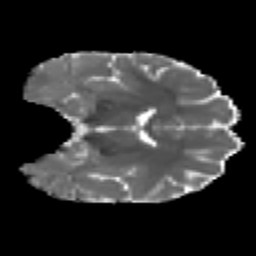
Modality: MD
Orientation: coronal
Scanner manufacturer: ge
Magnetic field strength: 3 T
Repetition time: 7.98 s
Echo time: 0.0701 s